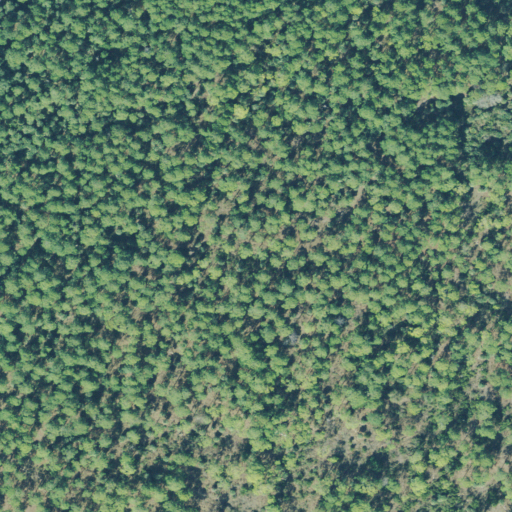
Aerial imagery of plain(s) in Georgia named Kenan Field containing evergreen forest and woody wetlands